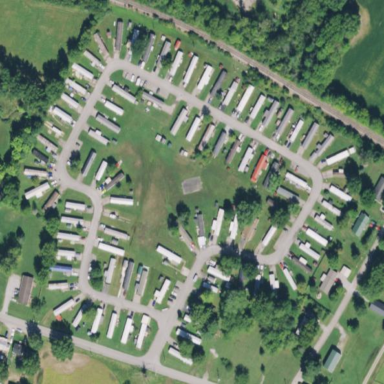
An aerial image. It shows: Residential area consisting of mobile homes.